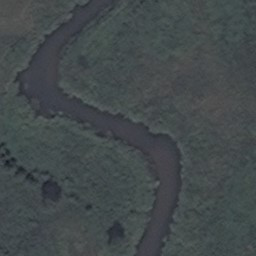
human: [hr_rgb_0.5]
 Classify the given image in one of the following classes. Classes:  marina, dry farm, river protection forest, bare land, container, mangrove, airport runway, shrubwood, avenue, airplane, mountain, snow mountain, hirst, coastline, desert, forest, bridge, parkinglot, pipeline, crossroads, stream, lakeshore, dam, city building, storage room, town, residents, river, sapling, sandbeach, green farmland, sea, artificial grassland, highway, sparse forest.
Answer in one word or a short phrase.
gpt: river